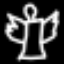
Label: angel